Question: I am having trouble with a PostgreSQL query where my update condition contains more prerequisites.
I attached 2 images to describe my problem.
I want to update the highlighted row

'''
UPDATE locations
SET lat = 48.20325265836398, long = 16.34969524923078
WHERE prof_id = 58 AND lat = 47.5327567434237 AND long = 21.6292262077332
'''
But the response is:
'''
UPDATE 0 Query returned successfully in 58 msec.
'''
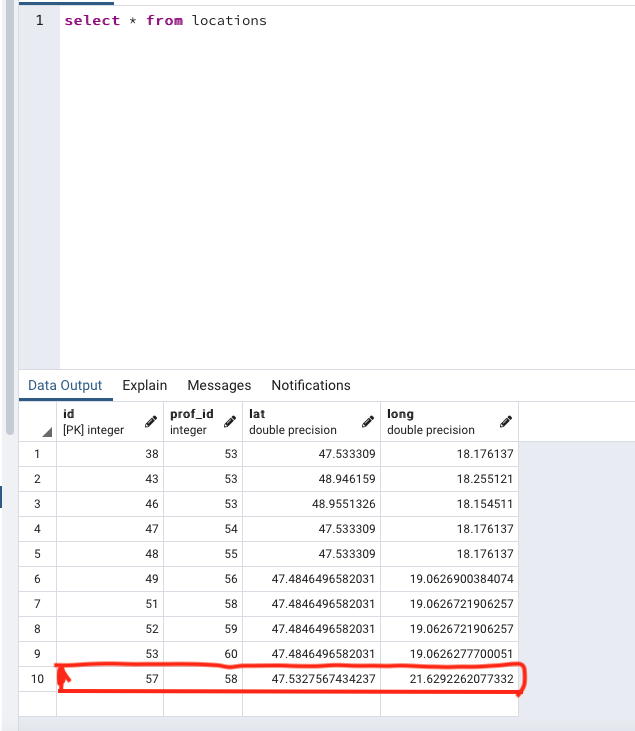
Answer: Your problem might be somewhere else (see this <URL>
'''
CREATE TEMPORARY TABLE locations (
id INT, prof_id INT, lat NUMERIC, long NUMERIC);
INSERT INTO locations VALUES
(57,58,47.5327567434237,21.6292262077332);
UPDATE locations SET lat = 48.20325265836398, long = 16.34969524923078
WHERE prof_id = 58 AND lat = 47.5327567434237 AND long = 21.6292262077332;
SELECT * FROM locations;
id | prof_id | lat | long
----+---------+-------------------+-------------------
57 | 58 | 48.20325265836398 | 16.34969524923078
(1 Zeile)
'''
A few thoughts on your data:
- <URL>